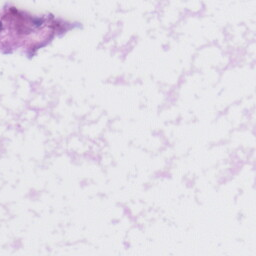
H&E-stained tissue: Liver